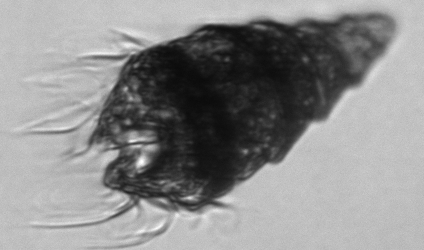
Label: Laboea_strobila